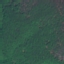
Label: Forest